Question: With a 14" LCD monitor (1366x768), my VS2010 can only display 21 lines in code editor. There are too many tool bars occupied upper and bottom part (see below screenshot). When writing codes, it's OK to use fullscreen mode. However, when reading codes, I need some of the toolbar like the bookmark bar, open file tab. Is there any suggestion to increase the viewing area?

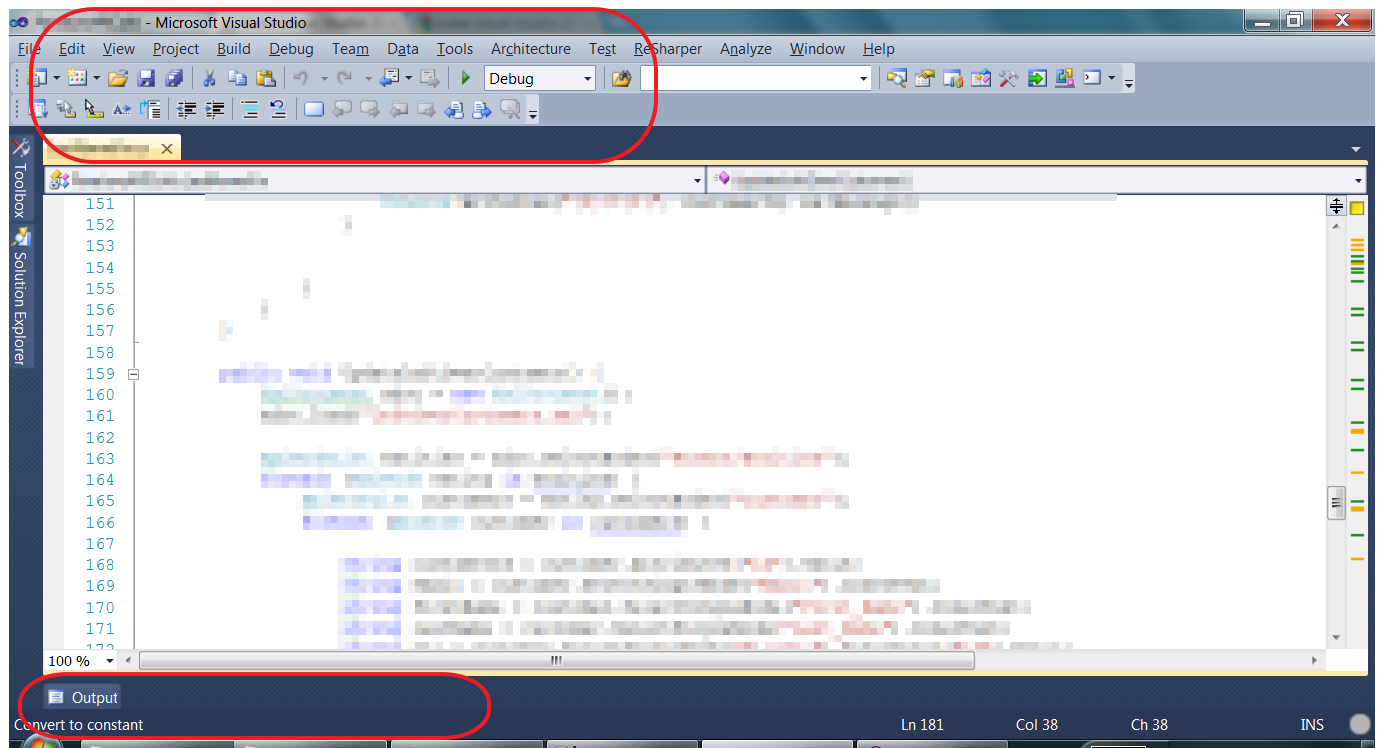
Answer: Create a single custom toolbar with just the commands you really use in it. Remove the other toolbars. Close tool windows docked at the bottom.
There is an addon that can even remove the menu bar - you'll need to learn keyboard shortcuts (this is a good idea anyway: moving a hand to/from the mouse is much slower).